Field crop: tomato
Growth stage: 1
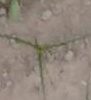
Species: cyperus